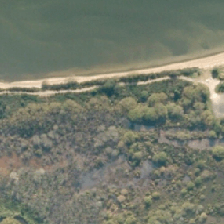
Land cover: deciduous_hardwood